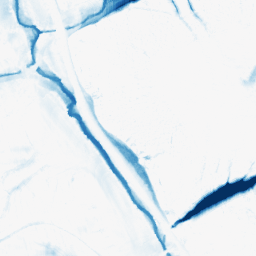
Category: morphological
Decomposition family: morphological_ellipse
Decomposition parameters: operation: closing
width: 30
height: 20
Upsampling method: bspline
Upsampling parameters: scale: 4
Upsampling scale: 4